Question: I have a device 192.168.1.113 that transmits its data to 192.168.1.100
I would like PHP to listen to this incoming data and then extract it and enter into a MySQL database.
I have tried the code below to try and get the data to echo out into the browser for starters just to see if I can see the data that is being sent between the two:
'''
<?php
error_reporting(~E_NOTICE);
set_time_limit (0);
$address = "192.168.1.100"; //ip here
$port = 8996; //port number here
$max_clients = 10;
if(!($sock = socket_create(AF_INET, SOCK_STREAM, 0)))
{
$errorcode = socket_last_error();
$errormsg = socket_strerror($errorcode);
die("Couldn't create socket: [$errorcode] $errormsg
");
}
echo "Socket created
";
// Bind the source address
if( !socket_bind($sock, $address , 5000) )
{
$errorcode = socket_last_error();
$errormsg = socket_strerror($errorcode);
die("Could not bind socket : [$errorcode] $errormsg
");
}
echo "Socket bind OK
";
if(!socket_listen ($sock , 10))
{
$errorcode = socket_last_error();
$errormsg = socket_strerror($errorcode);
die("Could not listen on socket : [$errorcode] $errormsg
");
}
echo "Socket listen OK
";
echo "Waiting for incoming connections...
";
//array of client sockets
$client_socks = array();
//array of sockets to read
$read = array();
//start loop to listen for incoming connections and process existing
connections
while (true)
{
//prepare array of readable client sockets
$read = array();
//first socket is the master socket
$read[0] = $sock;
//now add the existing client sockets
for ($i = 0; $i < $max_clients; $i++)
{
if($client_socks[$i] != null)
{
$read[$i+1] = $client_socks[$i];
}
}
//now call select - blocking call
if(socket_select($read , $write , $except , null) === false)
{
$errorcode = socket_last_error();
$errormsg = socket_strerror($errorcode);
die("Could not listen on socket : [$errorcode] $errormsg
");
}
//if ready contains the master socket, then a new connection has come in
if (in_array($sock, $read))
{
for ($i = 0; $i < $max_clients; $i++)
{
if ($client_socks[$i] == null)
{
$client_socks[$i] = socket_accept($sock);
//display information about the client who is connected
if(socket_getpeername($client_socks[$i], $address, $port))
{
echo "Client $address : $port is now connected to us.
";
}
//Send Welcome message to client
$message = "Welcome to php socket server version 1.0
";
$message .= "Enter a message and press enter, and i shall reply
back
";
socket_write($client_socks[$i] , $message);
break;
}
}
}
//check each client if they send any data
for ($i = 0; $i < $max_clients; $i++)
{
if (in_array($client_socks[$i] , $read))
{
$input = socket_read($client_socks[$i] , 1024);
if ($input == null)
{
//zero length string meaning disconnected, remove and close the
socket
unset($client_socks[$i]);
socket_close($client_socks[$i]);
}
$n = trim($input);
$output = "OK ... $input";
echo "Sending output to client
";
//send response to client
socket_write($client_socks[$i] , $output);
}
}
}
?>
'''
But it just hangs in the browser and doesn't do anything. I know there is data coming across as I have a tool in Windows that listens to the data (see pic).
What am I doing wrong and how do I extract this data and get it into my MySQL database?

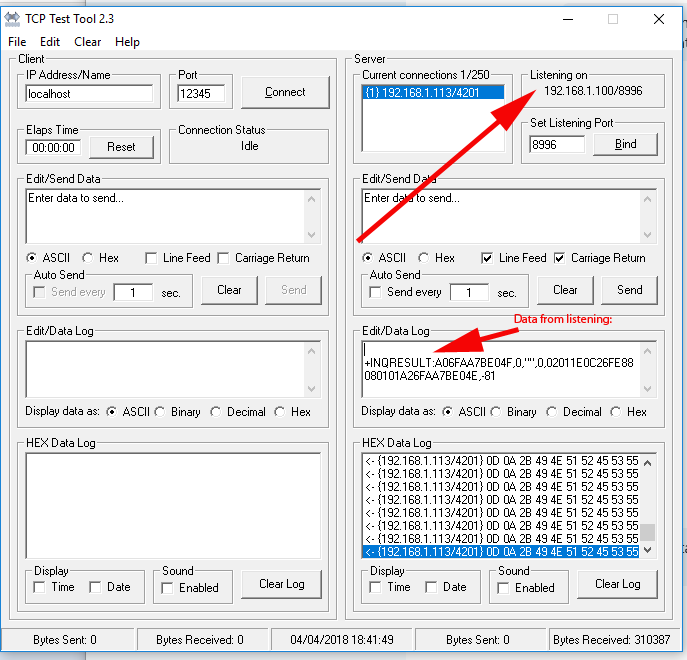
Answer: Binary socket_read is blocking, see the top 2 comment on <URL>. They both confirm that a PHP_BINARY_READ socket_read is blocking.
I would suggest to use a socket_select with a read timeout.
Some snippets:
'''
$defaultRecvTimeout=750;
socket_set_option($socket6,SOL_SOCKET,SO_RCVTIMEO,$this->millisecToSolArray(self::$defaultRecvTimeout));
// wait for data to be available, up to timeout
$r1 = array($this->socket);
$w = null;
$e = array($this->socket);
$readTimeout = socket_get_option($this->socket,SOL_SOCKET,SO_RCVTIMEO);
$res = socket_select($r1,$w,$e,$readTimeout['sec'],$readTimeout['usec']);
// check
if ($res === false) throw new SocketTransportException('Could not examine socket; '.socket_strerror(socket_last_error()), socket_last_error());
if (!empty($e)) throw new SocketTransportException('Socket exception while waiting for data; '.socket_strerror(socket_last_error()), socket_last_error());
if (empty($r1)) return false; // Nothing to read, return;
$d = "";
$r = 0;
$buf = '';
$r += socket_recv($this->socket,$buf,1000,MSG_DONTWAIT);
if ($r === false) throw new SocketTransportException('Could not read '.$length.' bytes from socket; '.socket_strerror(socket_last_error()), socket_last_error());
$d .= $buf;
return $d;
'''
This is not my code, I found it somewhere and unfortunately forgot whom to credit for it. However sockettransport.class.php is a nice class for socket handling: <URL>
Actually the original came from here: <URL>